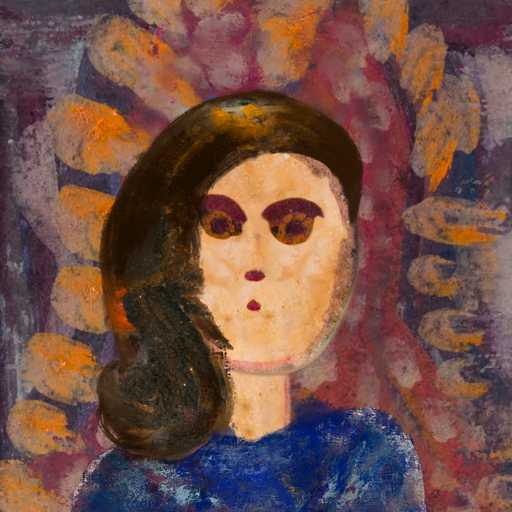
Background: Doll, Head And Neck Front: Childish, Face Front: Doll, Bust: Irani, Hair Front: Gypsy_Queen, Head Accessory: Blank, Second Necklace: Blank, Necklace: Blank, Baby: Blank